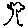
Label: tree